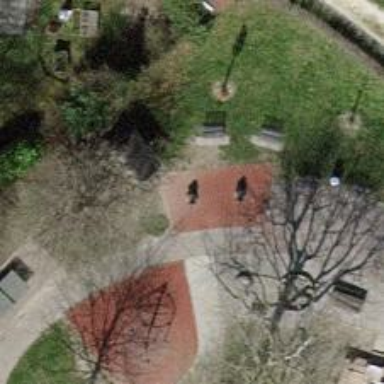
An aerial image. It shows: Springy playground featuring horse theme.